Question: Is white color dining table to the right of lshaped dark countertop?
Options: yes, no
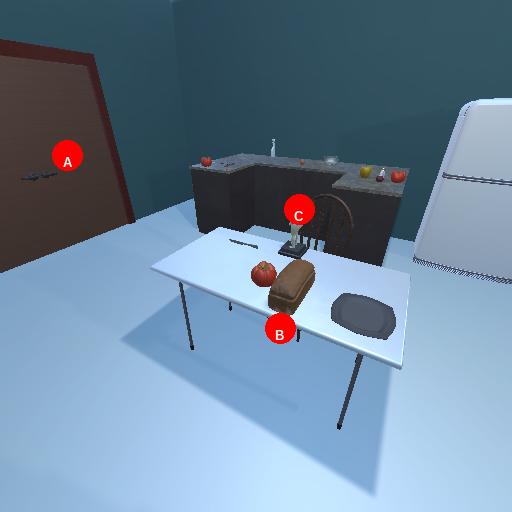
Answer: yes